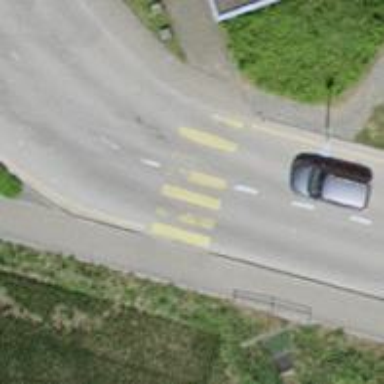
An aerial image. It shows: Zebra crossing on the road.